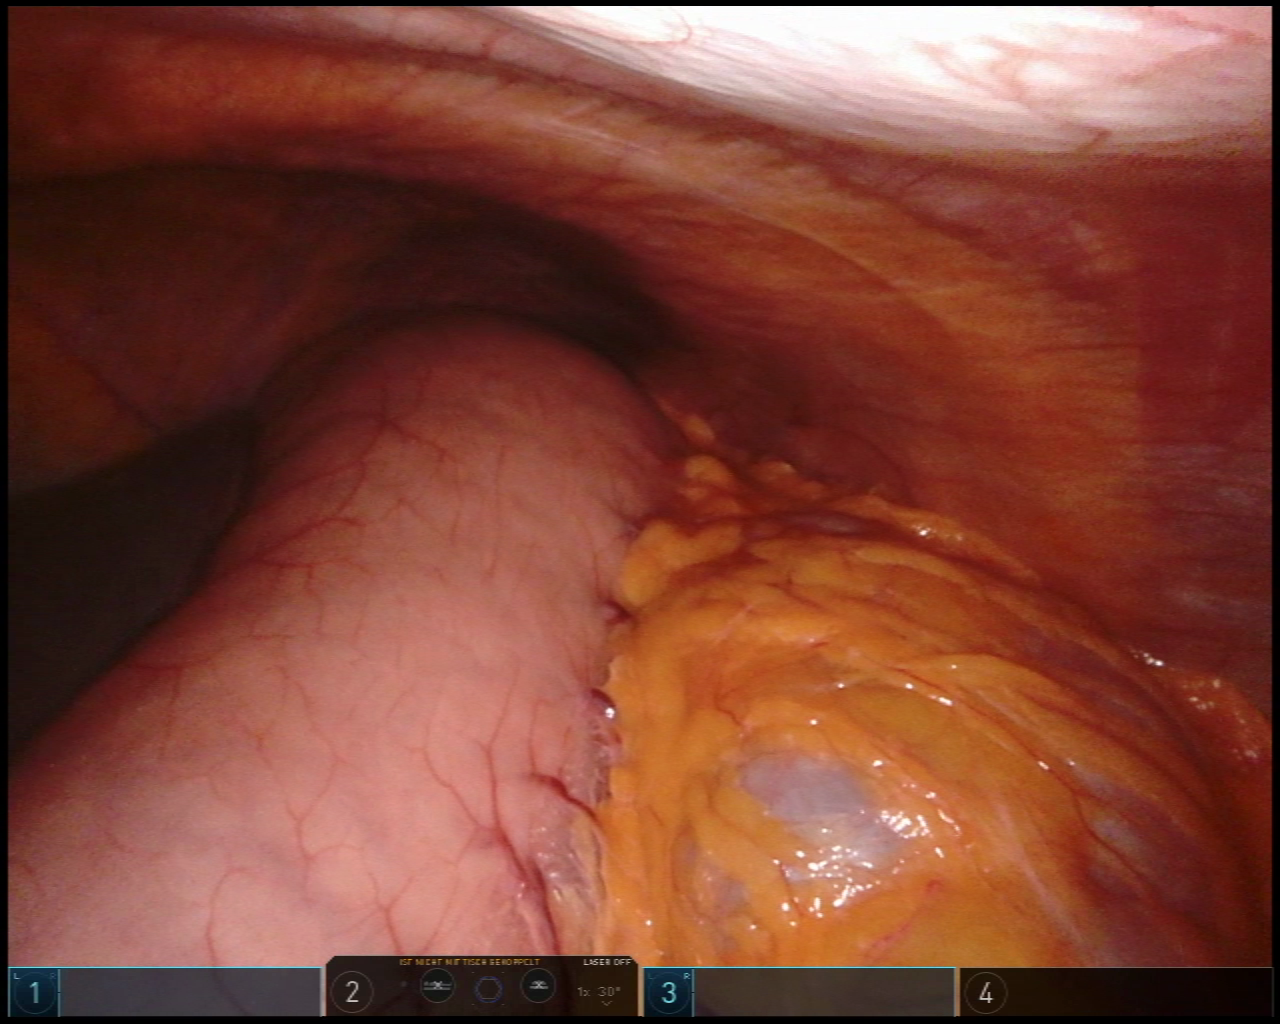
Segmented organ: liver
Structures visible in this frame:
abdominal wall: yes
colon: yes
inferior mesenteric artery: no
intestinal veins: no
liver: yes
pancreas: no
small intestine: no
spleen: no
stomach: yes
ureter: no
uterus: no
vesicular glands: no